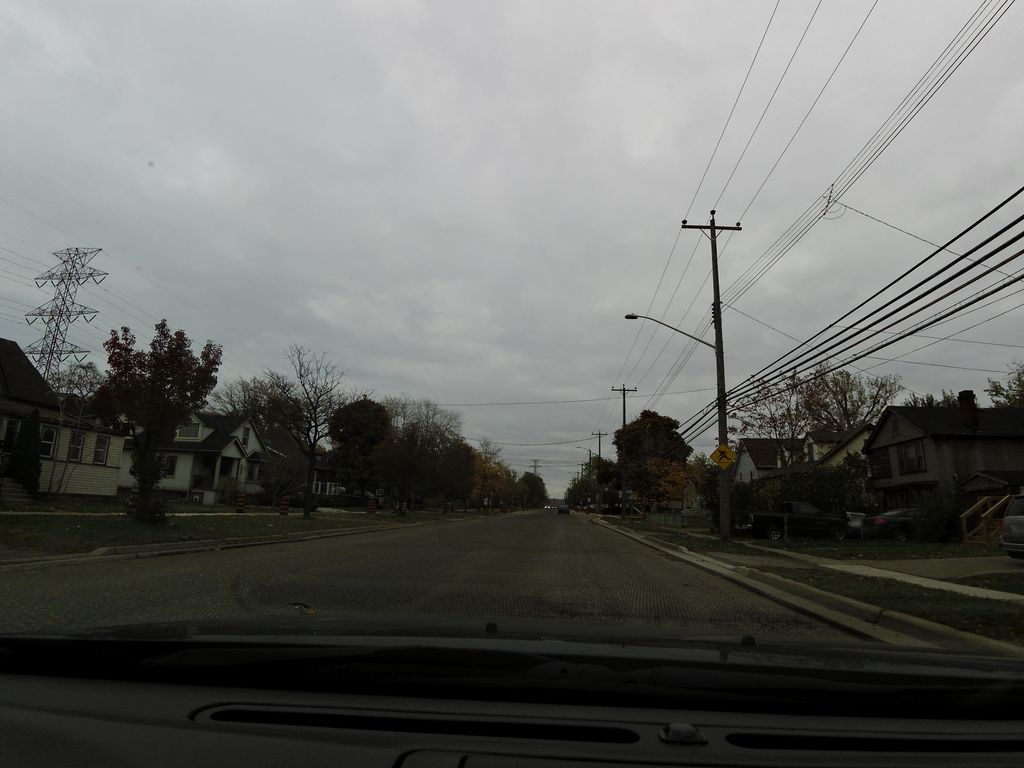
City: hamilton